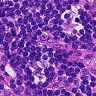
Metastatic tissue present: no